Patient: sex M, age 35
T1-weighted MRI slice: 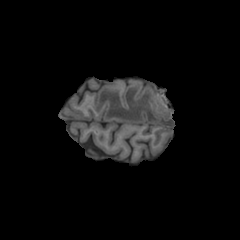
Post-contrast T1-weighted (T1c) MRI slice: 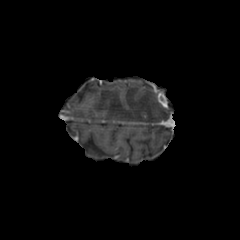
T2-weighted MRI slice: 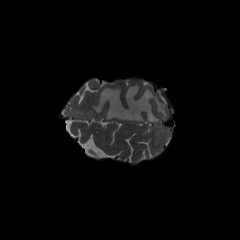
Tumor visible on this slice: yes
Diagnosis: Glioblastoma, IDH-wildtype
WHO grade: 4